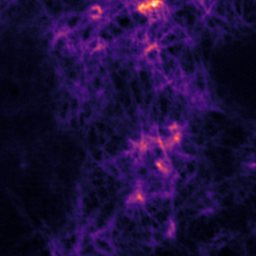
Label: Super-resolution F-actin image